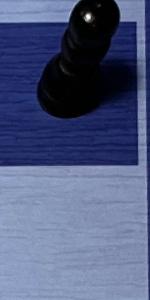
Label: Empty